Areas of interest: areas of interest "Comprehensive Gymnasium"
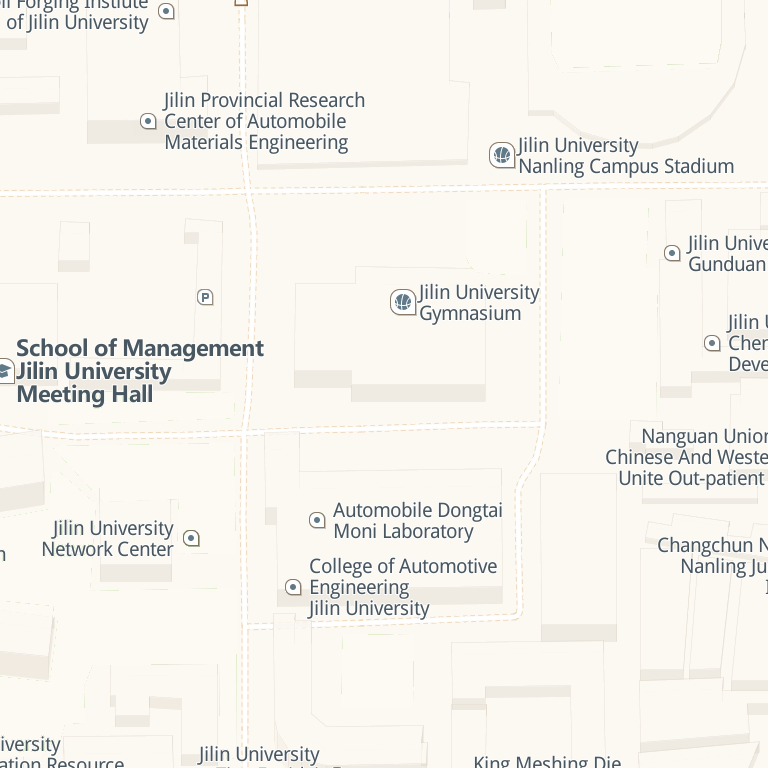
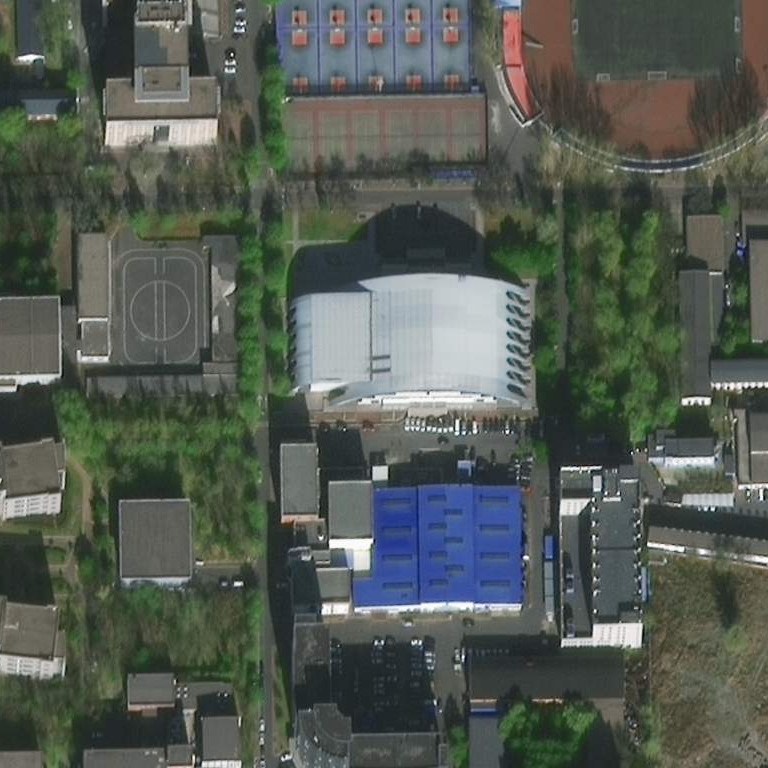